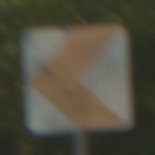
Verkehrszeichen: RichtungstafelnInKurvenKleinRechts
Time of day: MorningAfternoon
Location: Outdoor (Nature)
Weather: PartlyCloudy
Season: NotSpecified
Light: Natural